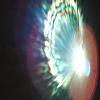
Label: sunburn